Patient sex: M
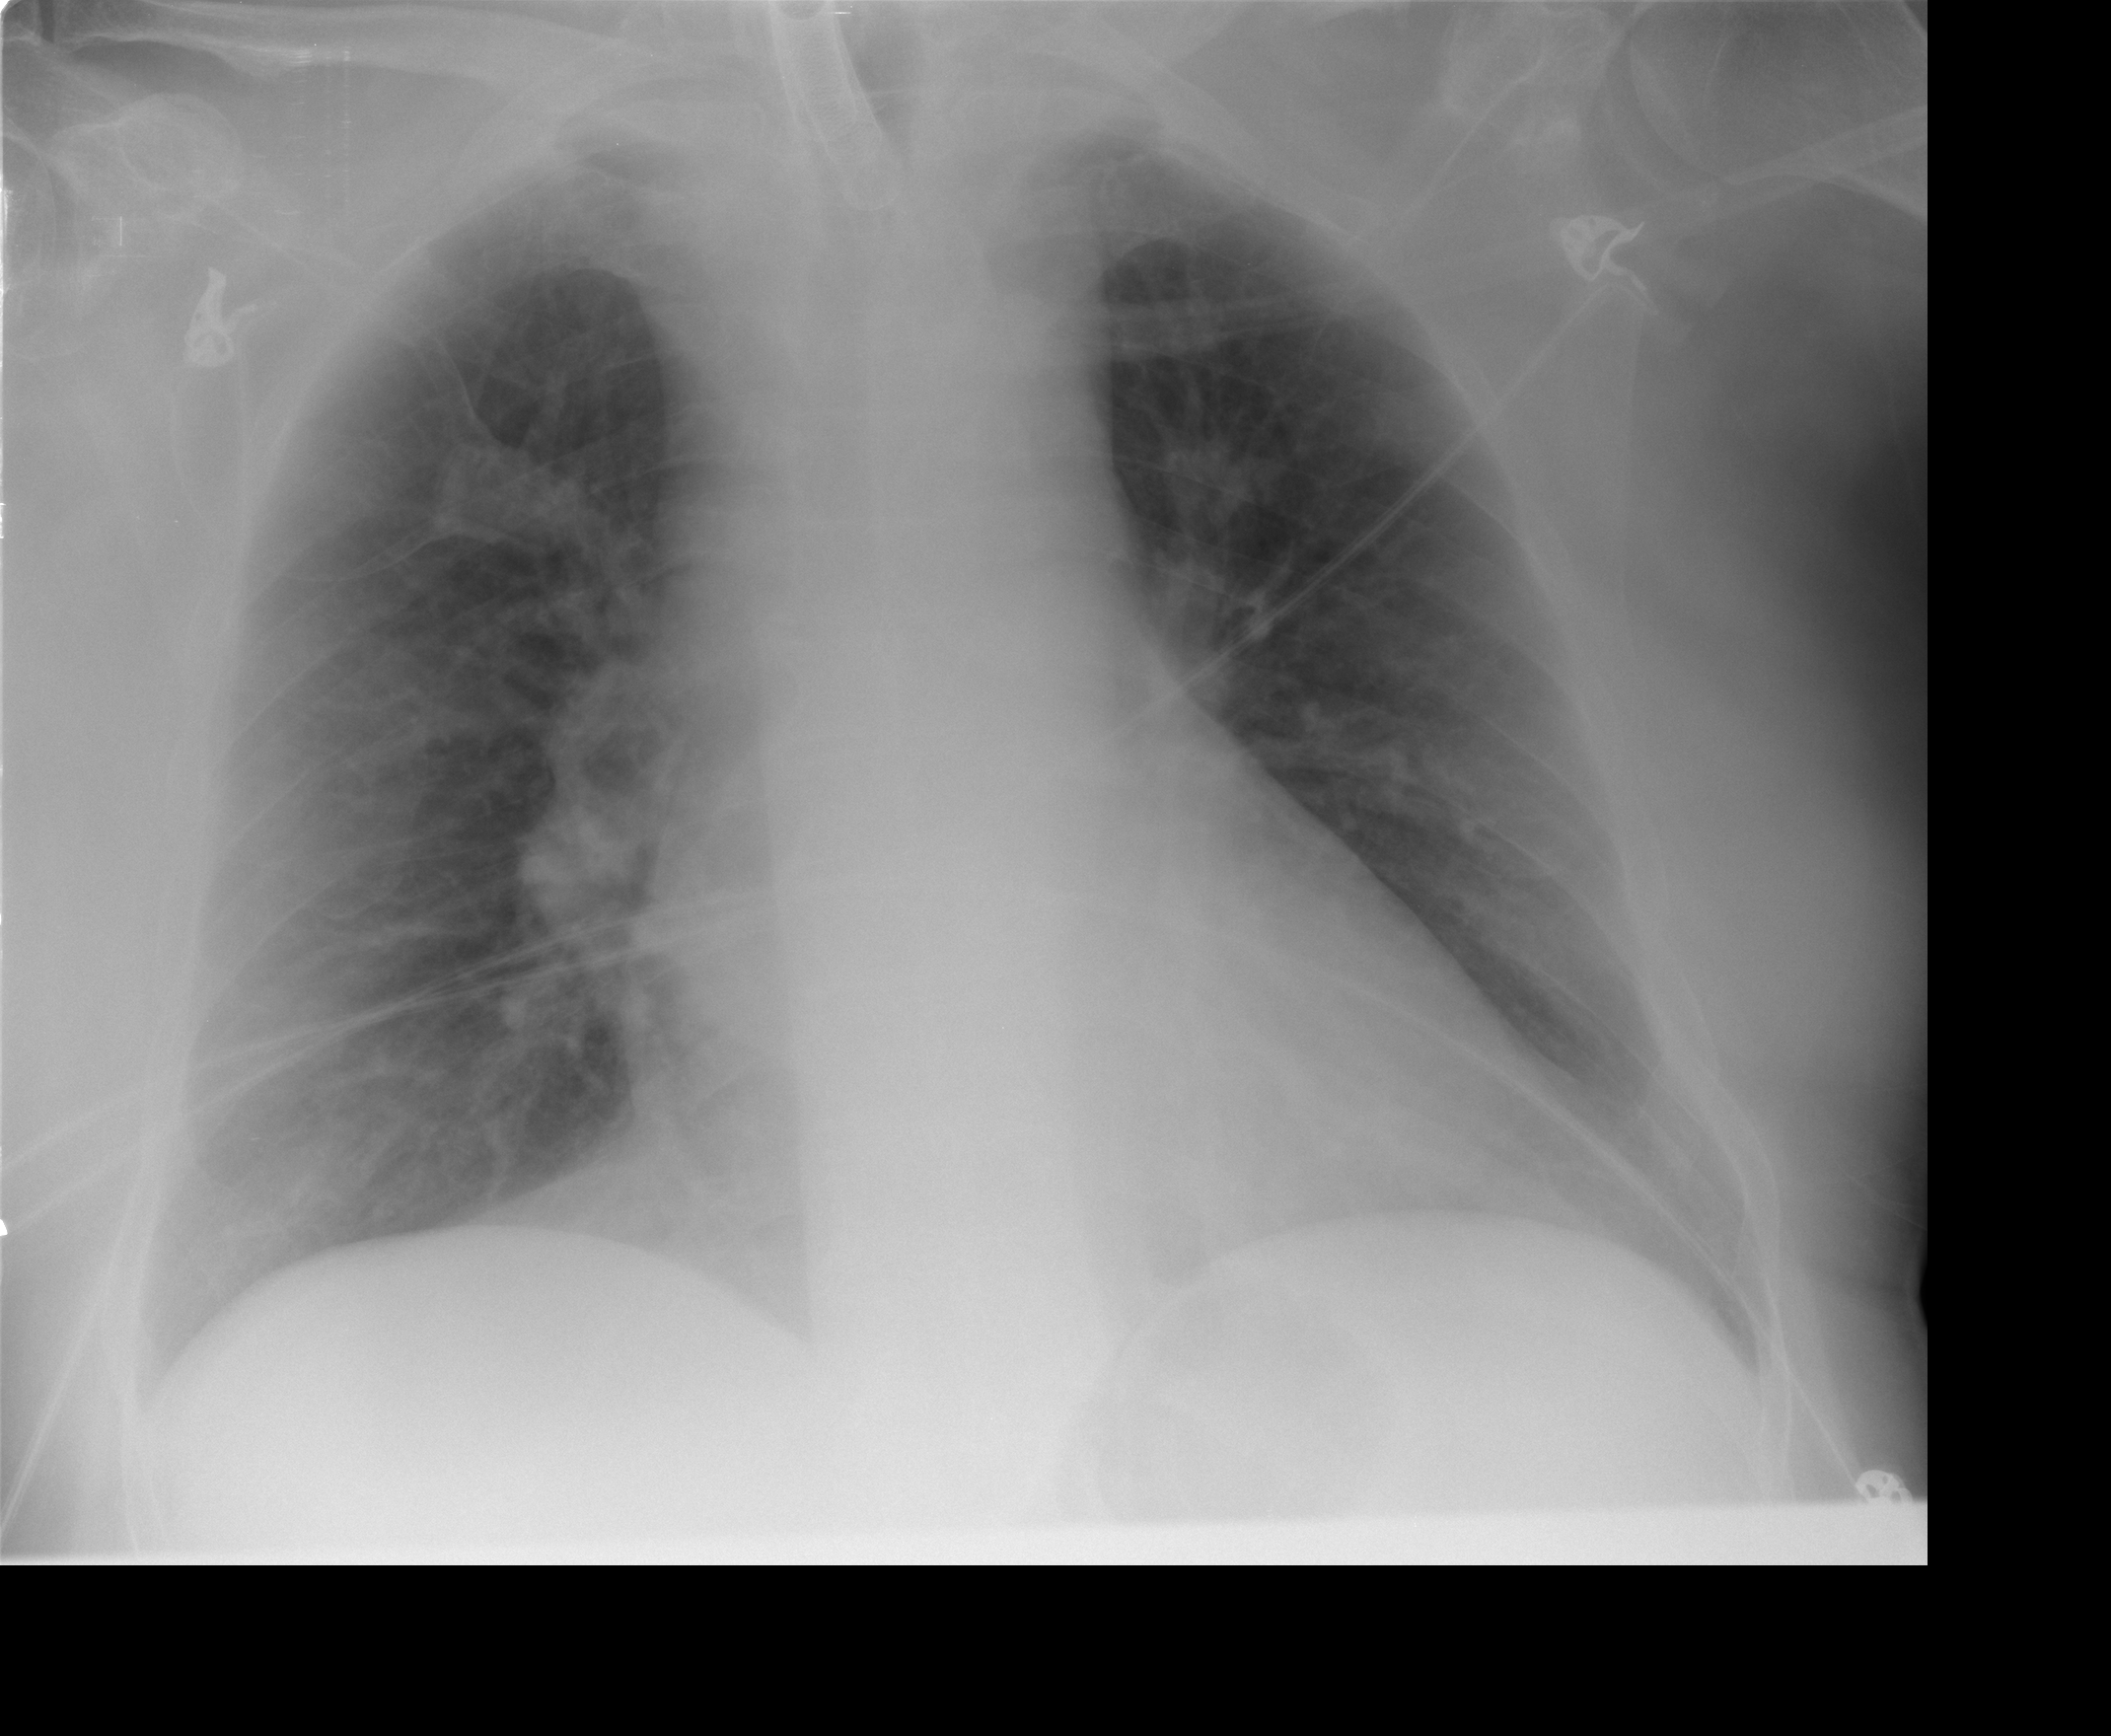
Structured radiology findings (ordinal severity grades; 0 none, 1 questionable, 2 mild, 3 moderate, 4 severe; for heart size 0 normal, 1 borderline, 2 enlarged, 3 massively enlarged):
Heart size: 2
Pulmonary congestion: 1
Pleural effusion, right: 0
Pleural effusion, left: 0
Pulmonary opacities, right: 0
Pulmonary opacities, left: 0
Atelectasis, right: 0
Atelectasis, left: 0